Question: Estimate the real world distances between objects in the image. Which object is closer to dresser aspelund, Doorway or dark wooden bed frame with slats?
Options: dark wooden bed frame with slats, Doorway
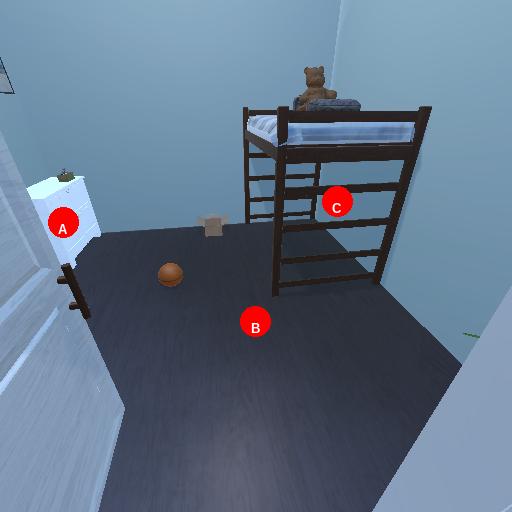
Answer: dark wooden bed frame with slats